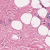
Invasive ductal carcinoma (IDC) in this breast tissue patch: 0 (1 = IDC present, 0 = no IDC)